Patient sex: F
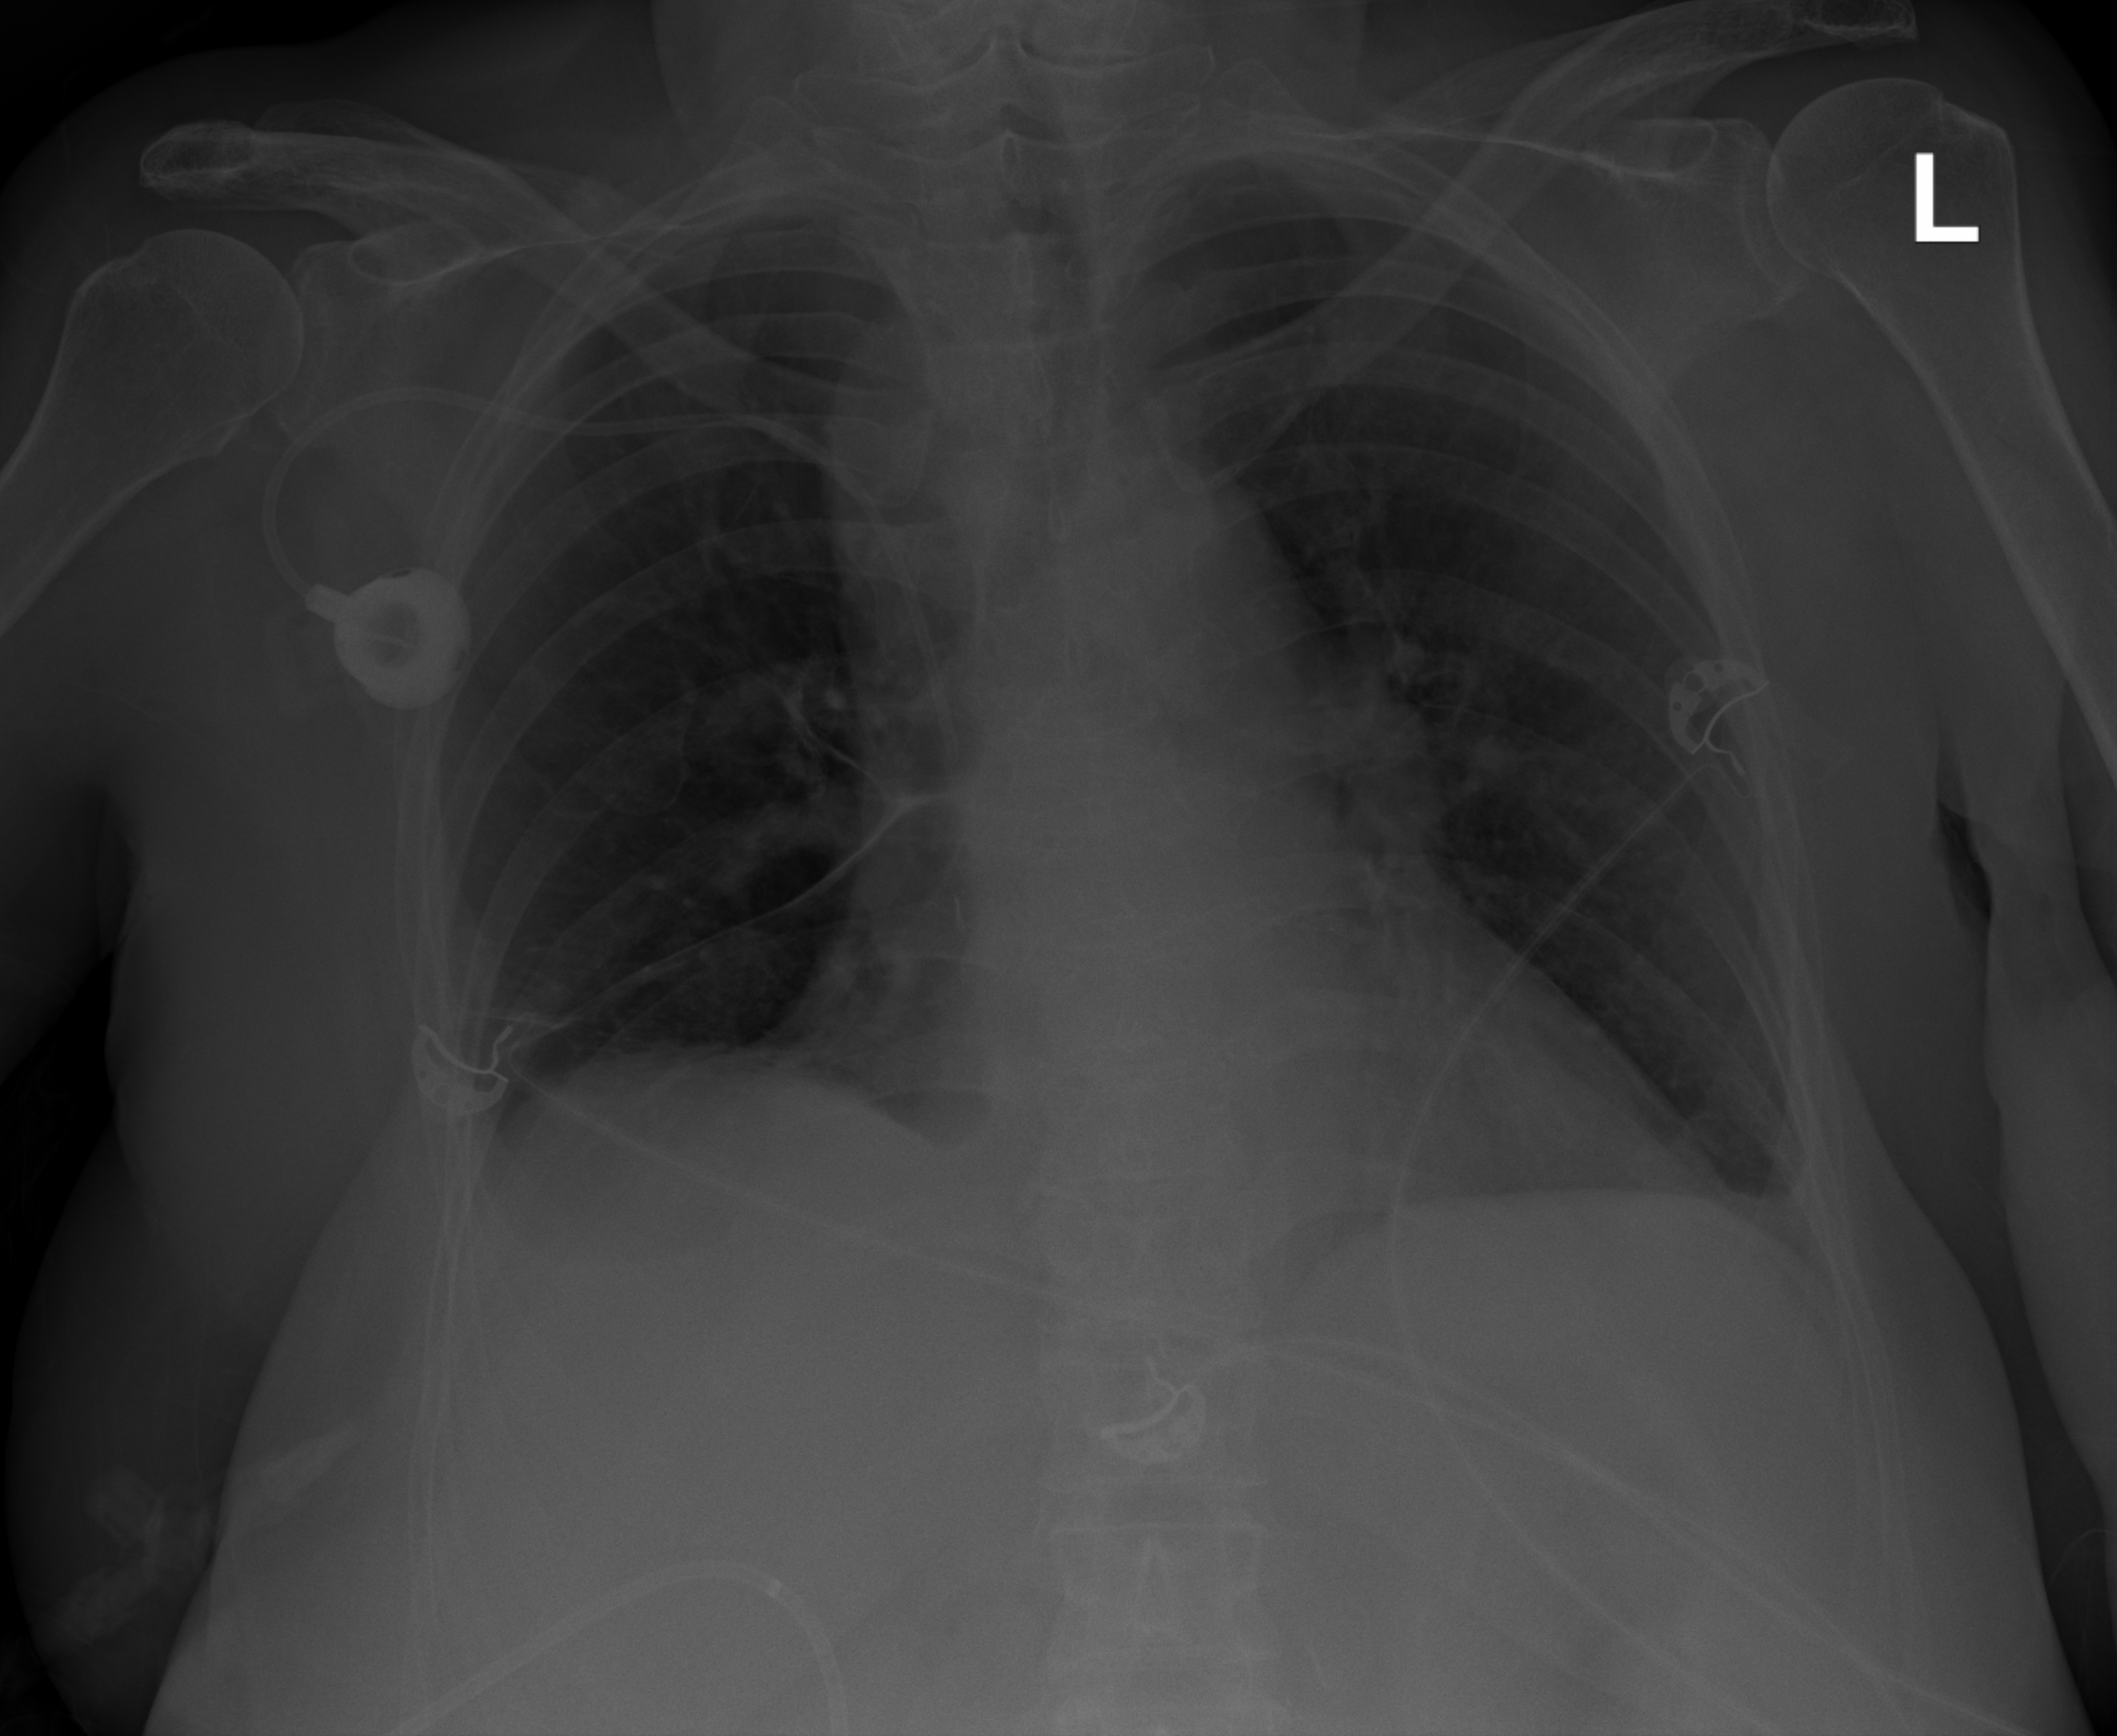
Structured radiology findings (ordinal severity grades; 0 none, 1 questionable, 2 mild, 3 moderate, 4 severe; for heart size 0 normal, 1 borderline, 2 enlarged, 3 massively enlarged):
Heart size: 2
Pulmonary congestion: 0
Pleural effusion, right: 1
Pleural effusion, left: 1
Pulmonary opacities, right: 0
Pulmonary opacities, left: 0
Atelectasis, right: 2
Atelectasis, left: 1